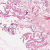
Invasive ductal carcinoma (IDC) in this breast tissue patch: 0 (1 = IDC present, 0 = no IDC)